Interaction volume radius: 10 \u00c5
Interaction volume height: 35 \u00c5
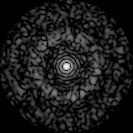
Disorder parameter: 0.8296